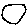
Label: circle